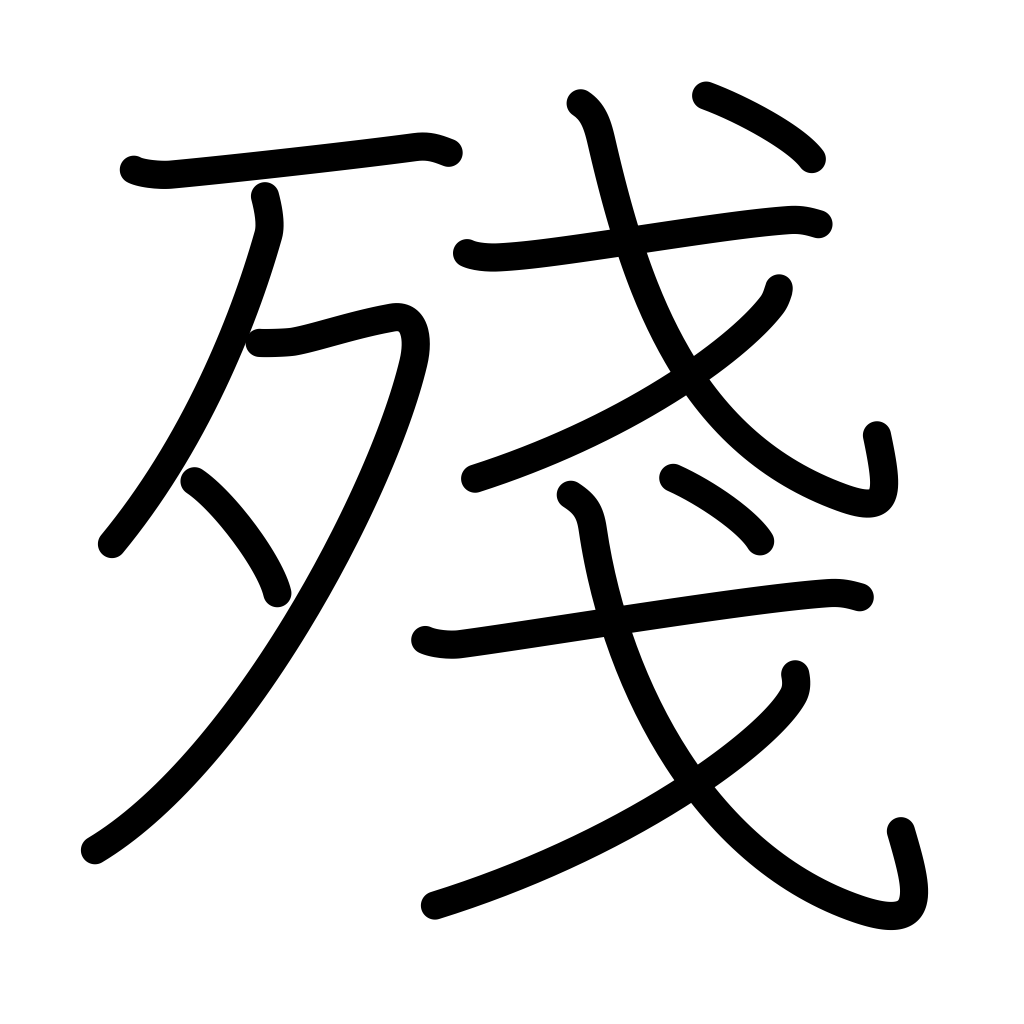
Meaning: leftover, remain, balance